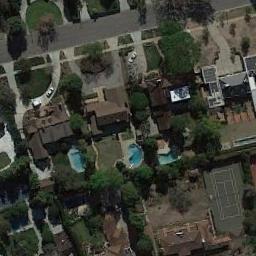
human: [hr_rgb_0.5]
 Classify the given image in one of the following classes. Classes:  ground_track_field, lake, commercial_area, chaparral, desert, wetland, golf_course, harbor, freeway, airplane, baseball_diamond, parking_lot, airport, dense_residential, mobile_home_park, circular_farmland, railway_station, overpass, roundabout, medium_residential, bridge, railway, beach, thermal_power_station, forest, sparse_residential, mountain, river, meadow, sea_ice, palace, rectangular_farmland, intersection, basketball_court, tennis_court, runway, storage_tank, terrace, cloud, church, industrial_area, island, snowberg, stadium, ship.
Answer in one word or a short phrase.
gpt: tennis_court